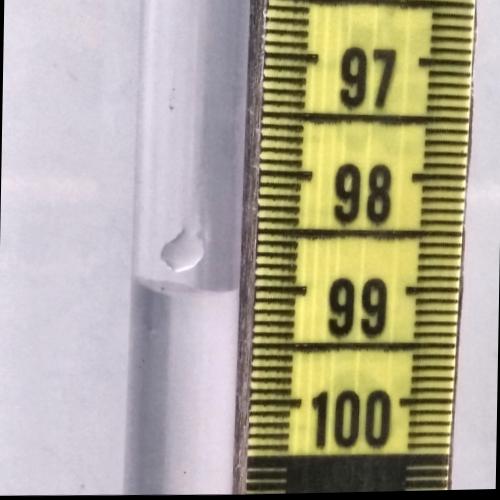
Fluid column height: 99.0 cm